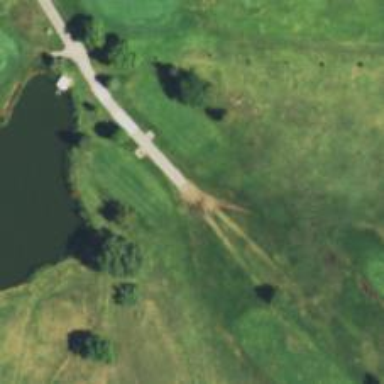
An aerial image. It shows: Driveway serving as golf cartpath.